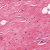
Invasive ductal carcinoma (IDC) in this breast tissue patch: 0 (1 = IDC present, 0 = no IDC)